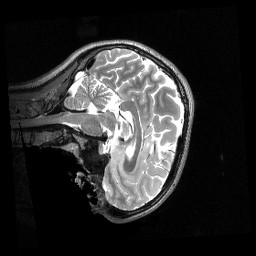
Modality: T2w
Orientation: sagittal
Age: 22
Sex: female
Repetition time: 3.2 s
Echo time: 0.563 s